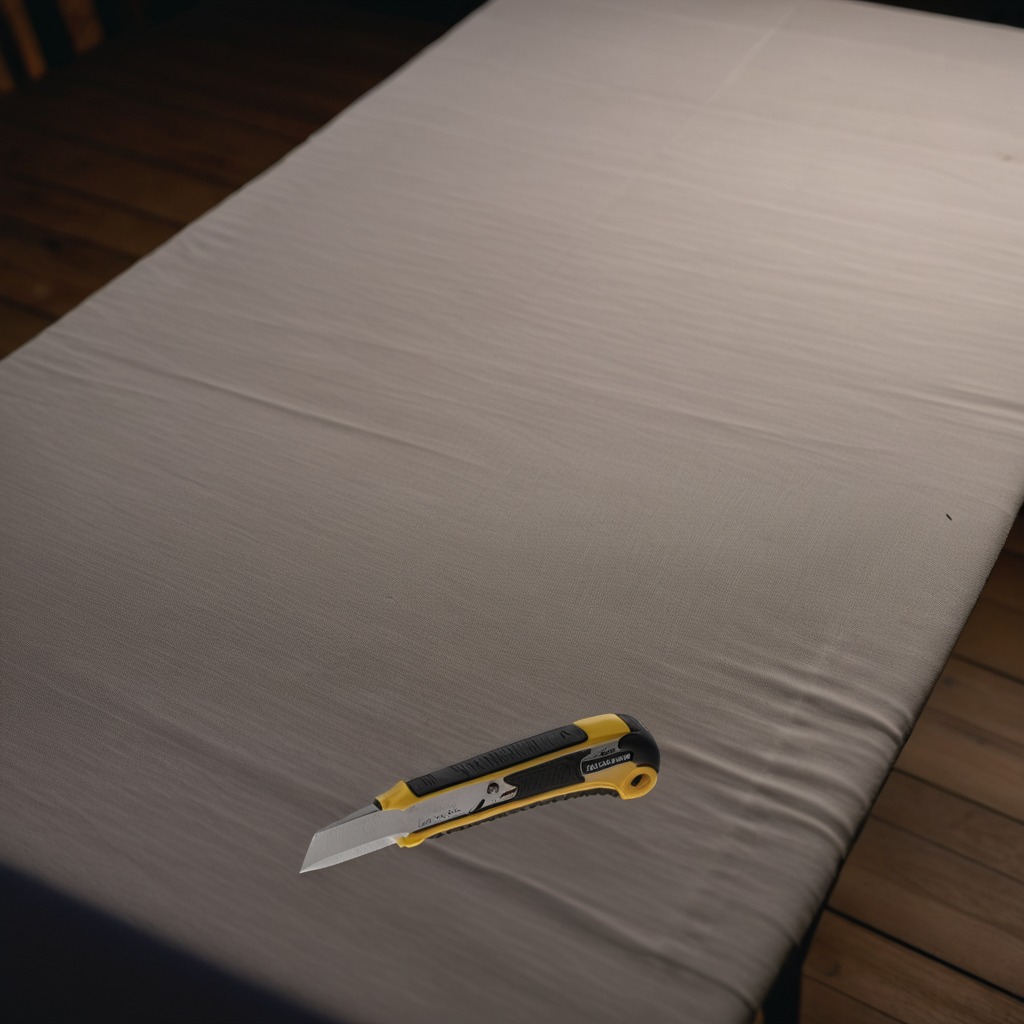
A utility knife lies on the wooden table.